Interaction volume radius: 10 \u00c5
Interaction volume height: 10 \u00c5
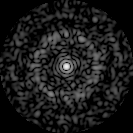
Disorder parameter: 0.8453